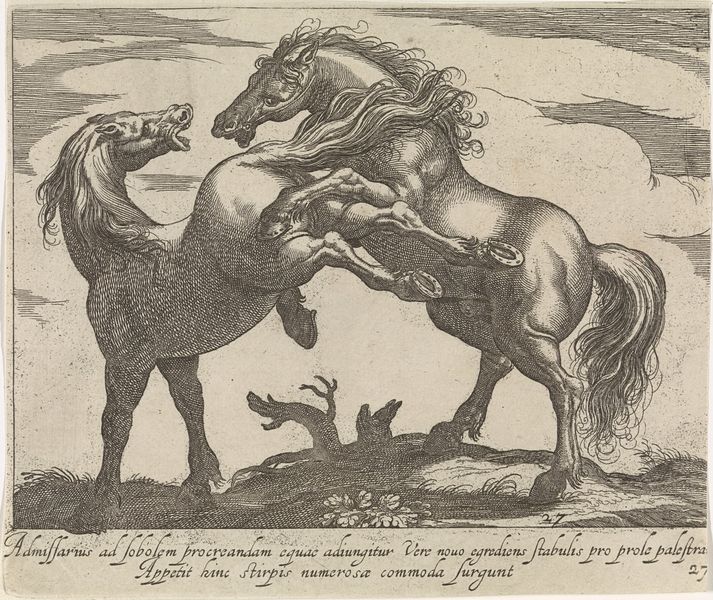
Titel: Landschap met twee paarden in gevecht
Künstler: Egbert van Panderen
Standort: Amsterdam
Institution: Rijksmuseum
Schlagwörter: cheval, ad, jobolem, procreandam, equae, adiuntitur